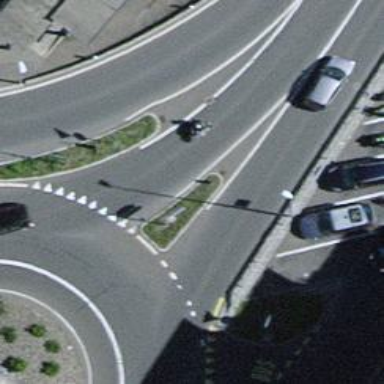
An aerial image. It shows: Traffic calming island.